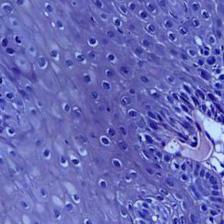
Diagnosis: Normal